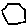
Label: hexagon